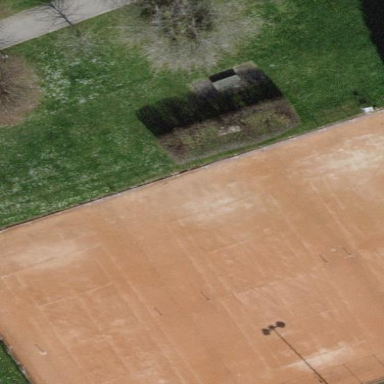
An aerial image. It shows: Tennis court on the leisure land pitch.